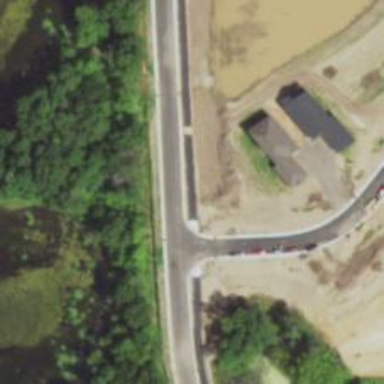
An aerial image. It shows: Asphalt cycleway with unmarked crossing.